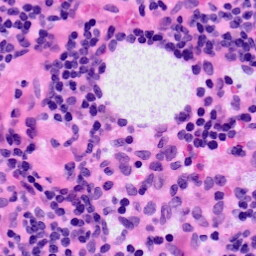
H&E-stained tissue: LymphNode